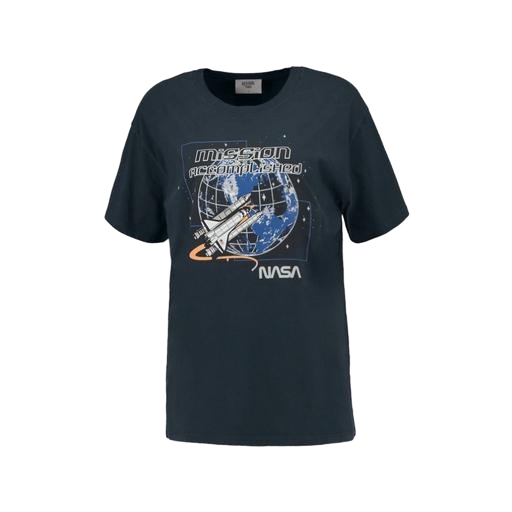
blue nasa t shirt, my space graphic tee, graphic tee shirt, white background